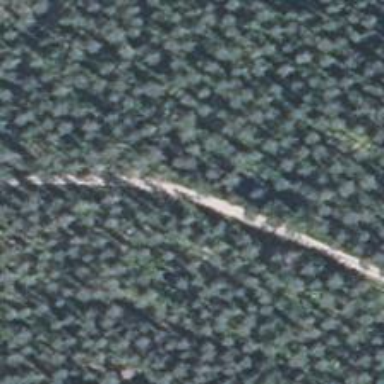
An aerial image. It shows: Unclassified road with grade 1 track type.